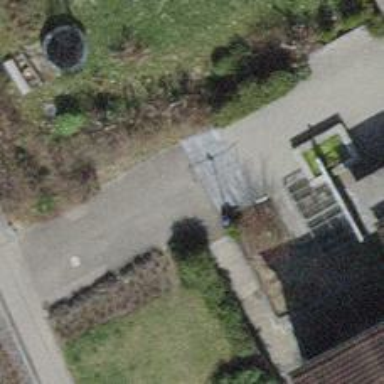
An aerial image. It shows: Set of concrete steps.